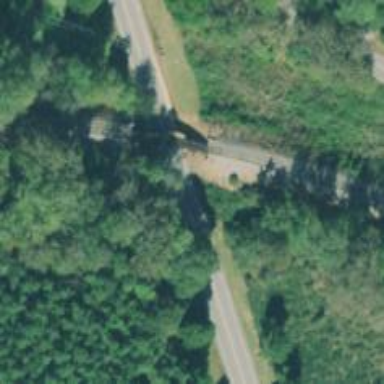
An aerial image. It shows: Bridge over railway line.